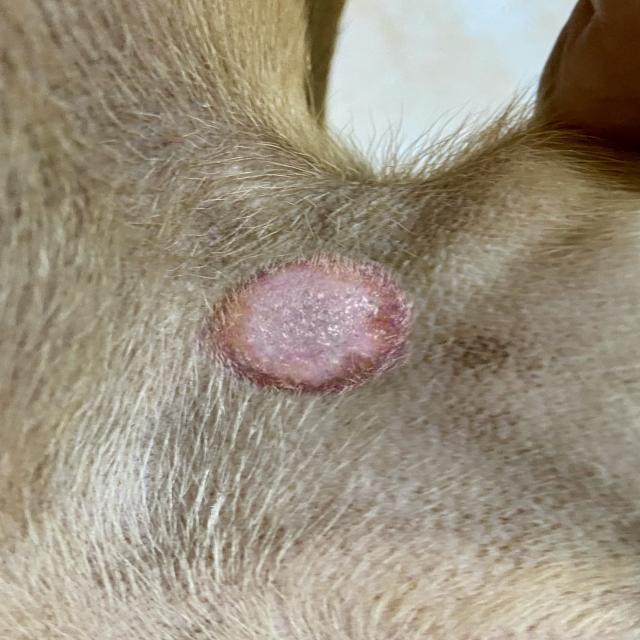
Canine ringworm (Dermatophytosis) — fungal infection caused by Microsporum or Trichophyton. Presents with circular alopecia, scaling, crusting, and broken hairs.